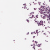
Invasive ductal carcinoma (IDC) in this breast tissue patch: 0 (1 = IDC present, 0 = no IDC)